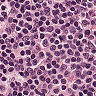
Metastatic tissue present: no